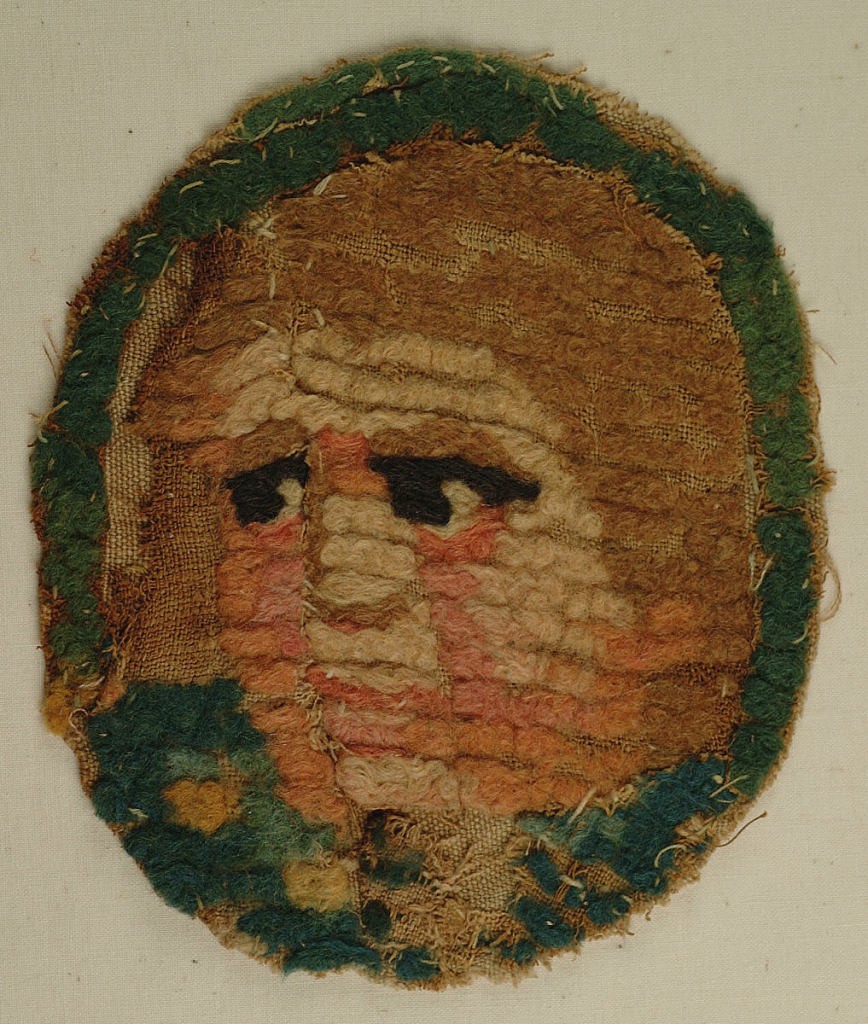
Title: Fragment
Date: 4th–6th century
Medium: Warp; Z-spun linen. Wefts; S-spun linen, S-spun wools. Technique: supplementary weft loops in plain weave foundation.
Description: Face of a person with prominent eyes looking left.